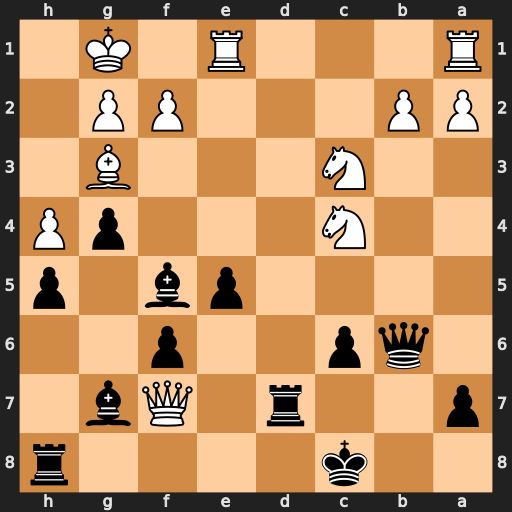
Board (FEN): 2k4r/p2r1Qb1/1qp2p2/4pb1p/2N3pP/2N3B1/PP3PP1/R3R1K1
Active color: b
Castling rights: -
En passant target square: -
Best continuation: Rxf7 Nxb6+ axb6